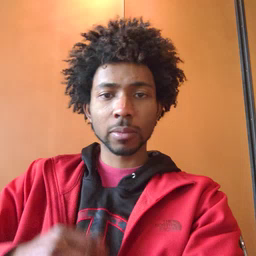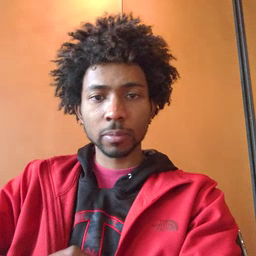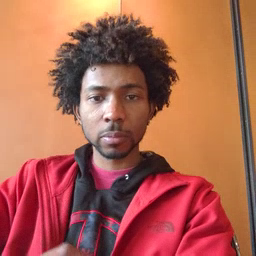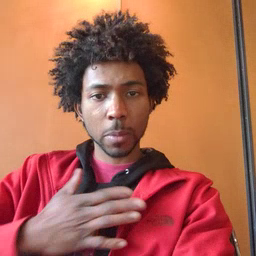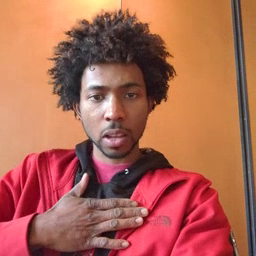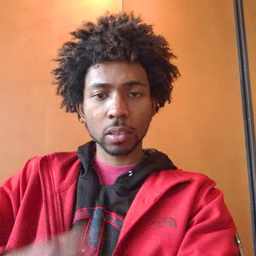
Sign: minemy